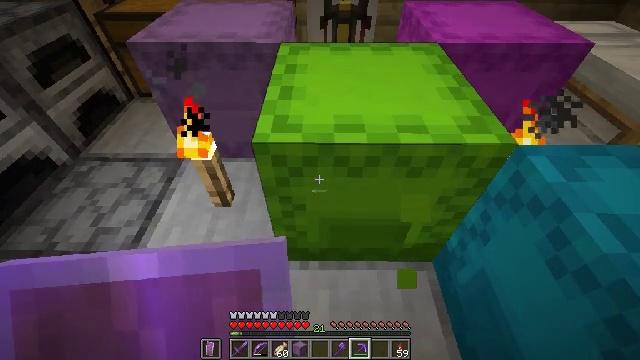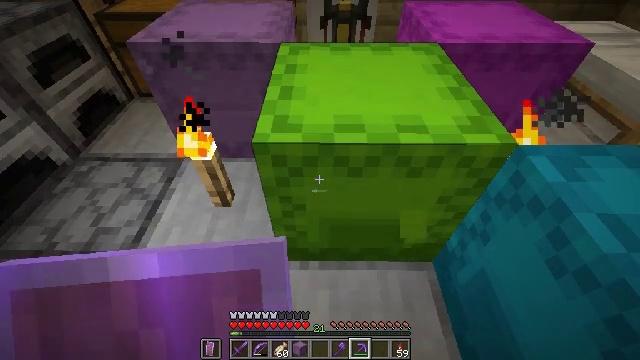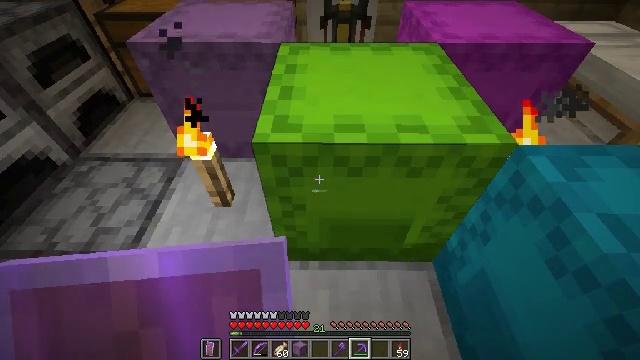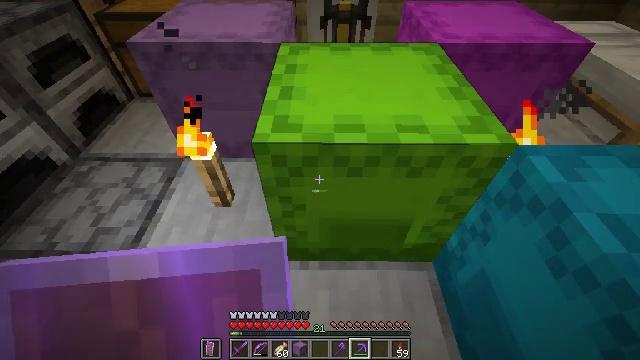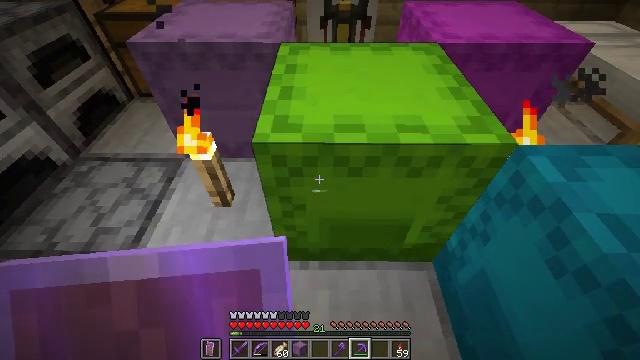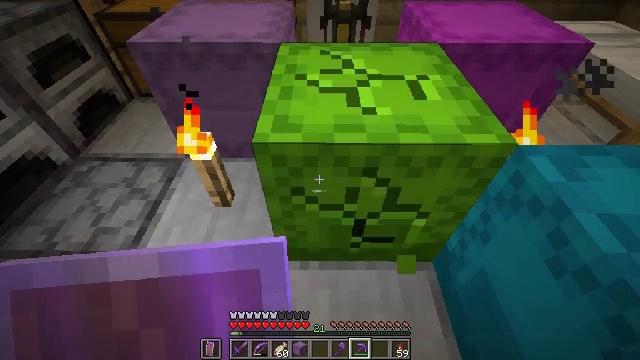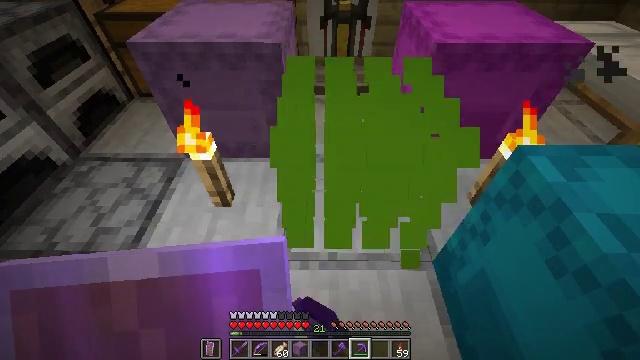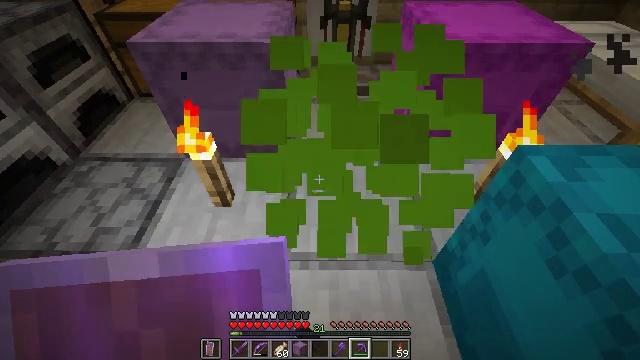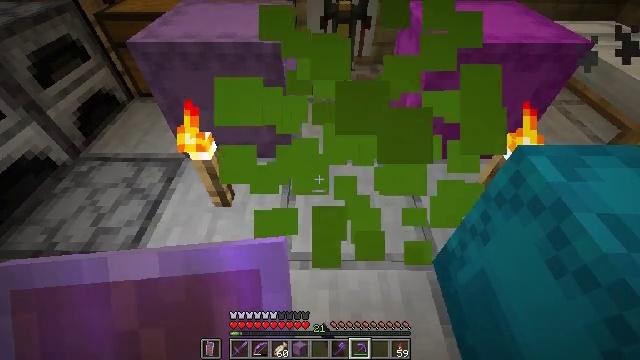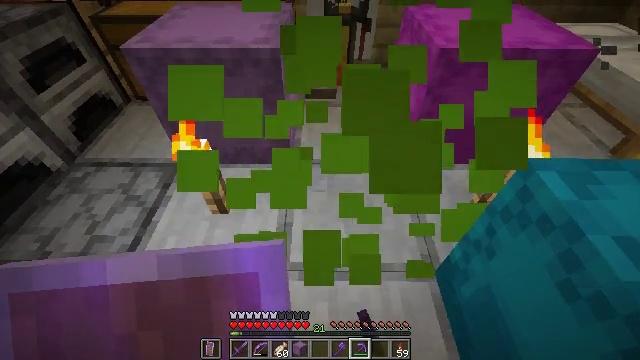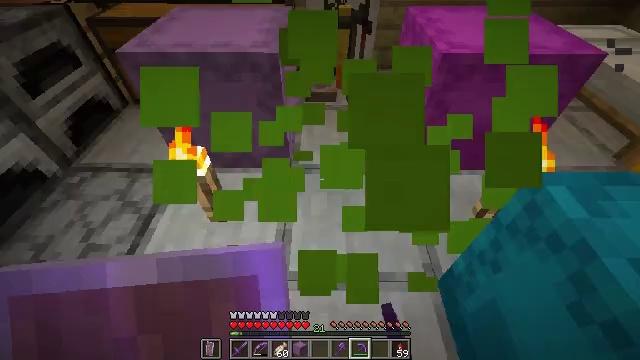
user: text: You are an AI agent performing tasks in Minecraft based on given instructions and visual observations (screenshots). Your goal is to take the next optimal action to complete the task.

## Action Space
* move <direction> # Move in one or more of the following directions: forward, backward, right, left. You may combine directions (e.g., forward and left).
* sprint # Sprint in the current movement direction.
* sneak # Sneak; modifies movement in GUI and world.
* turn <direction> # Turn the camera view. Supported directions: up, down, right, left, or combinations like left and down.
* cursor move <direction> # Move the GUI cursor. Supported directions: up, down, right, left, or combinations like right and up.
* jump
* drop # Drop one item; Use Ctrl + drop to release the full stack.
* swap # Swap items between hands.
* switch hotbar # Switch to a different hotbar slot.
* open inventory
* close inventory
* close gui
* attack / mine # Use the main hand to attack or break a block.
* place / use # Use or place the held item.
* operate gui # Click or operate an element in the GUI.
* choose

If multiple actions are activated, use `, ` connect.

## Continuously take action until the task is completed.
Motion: motion action
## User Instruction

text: Break the lime shulker box to relocate it.
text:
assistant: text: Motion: no_op
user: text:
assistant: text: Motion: no_op
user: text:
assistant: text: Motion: no_op
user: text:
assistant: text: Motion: no_op
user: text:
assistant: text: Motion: attack / mine
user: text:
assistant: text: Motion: attack / mine
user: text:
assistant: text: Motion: attack / mine
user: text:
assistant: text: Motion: no_op
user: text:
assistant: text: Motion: move forward
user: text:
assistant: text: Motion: move forward
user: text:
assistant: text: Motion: no_op